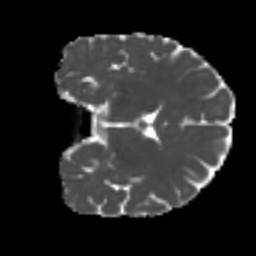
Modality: MD
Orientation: coronal
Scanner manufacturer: siemens
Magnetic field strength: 3 T
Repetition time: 4 s
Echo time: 0.0594 s